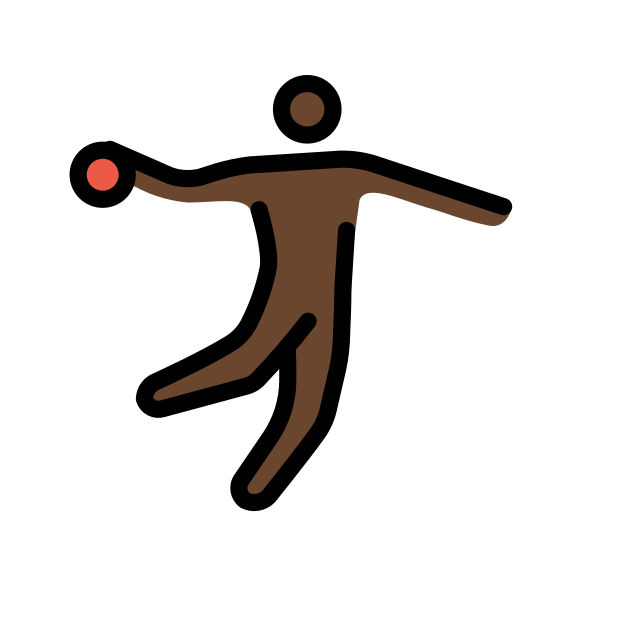
man playing handball: dark skin tone